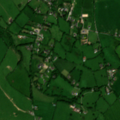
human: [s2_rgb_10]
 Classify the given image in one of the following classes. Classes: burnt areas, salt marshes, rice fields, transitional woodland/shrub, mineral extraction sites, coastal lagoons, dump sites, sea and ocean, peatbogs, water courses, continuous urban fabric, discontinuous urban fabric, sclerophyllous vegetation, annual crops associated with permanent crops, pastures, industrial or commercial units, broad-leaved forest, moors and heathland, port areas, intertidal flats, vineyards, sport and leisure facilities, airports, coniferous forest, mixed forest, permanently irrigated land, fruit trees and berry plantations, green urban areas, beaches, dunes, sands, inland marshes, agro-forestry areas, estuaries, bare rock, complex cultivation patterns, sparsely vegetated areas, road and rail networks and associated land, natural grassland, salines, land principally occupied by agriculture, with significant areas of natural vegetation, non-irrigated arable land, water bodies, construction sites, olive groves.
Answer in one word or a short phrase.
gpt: non-irrigated arable land, pastures